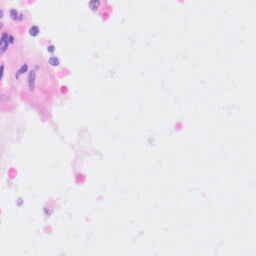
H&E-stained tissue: Kidney